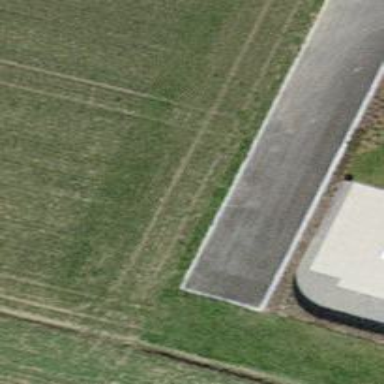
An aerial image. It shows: Residential road with asphalt surface.